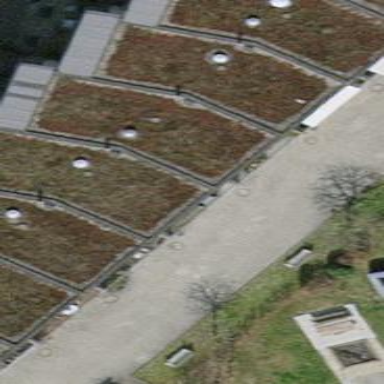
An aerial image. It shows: House with flat roof covered in grass.